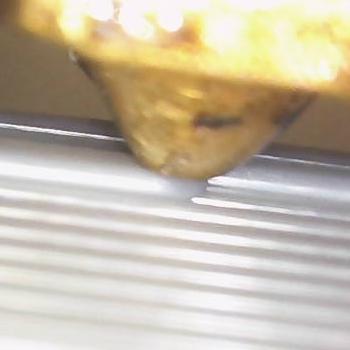
Flow rate: 265%